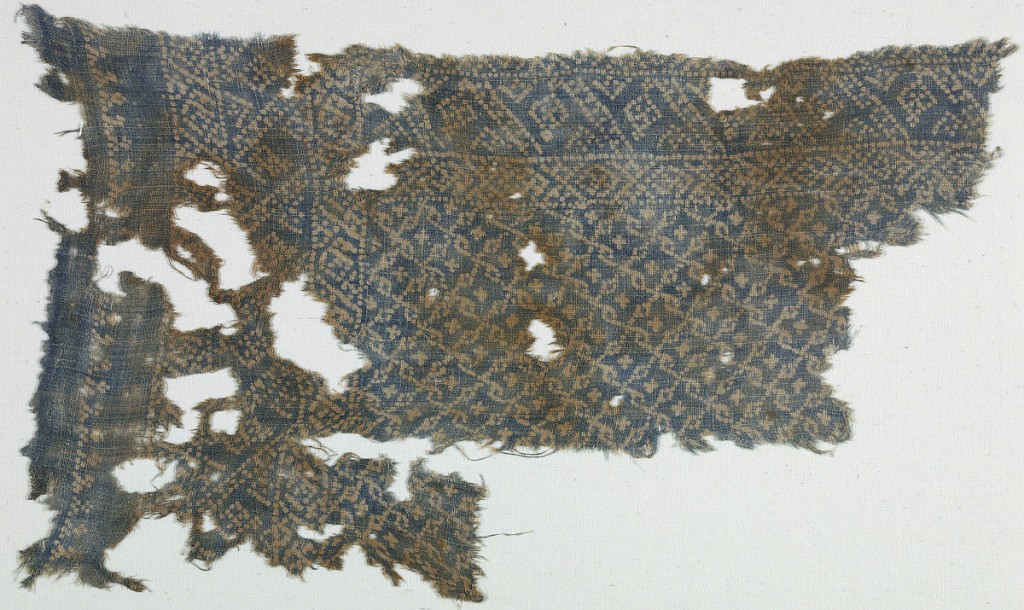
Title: Fragment
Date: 14th–15th century
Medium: linen Technique: resist-printed on plain weave
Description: Linen plain weave dyed blue has a resist-applied small-scale all-over design of diagonally crossing lines of dots forming a grid of squares which each enclose quatrefoils.  Dots also create the borders which are diagonal bands of geometric shapes.